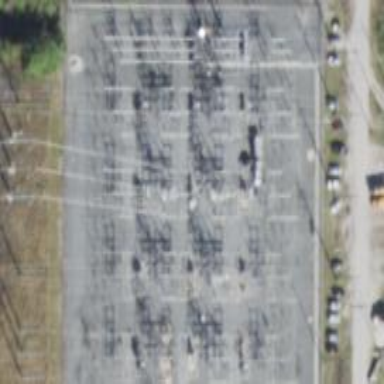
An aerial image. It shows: Switch for power supply.